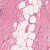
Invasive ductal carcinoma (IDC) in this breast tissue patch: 0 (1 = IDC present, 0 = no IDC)